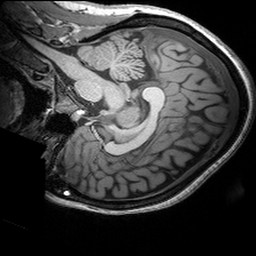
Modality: T1w
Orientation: sagittal
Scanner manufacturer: siemens
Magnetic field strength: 3 T
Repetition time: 2.53 s
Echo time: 0.00299 s